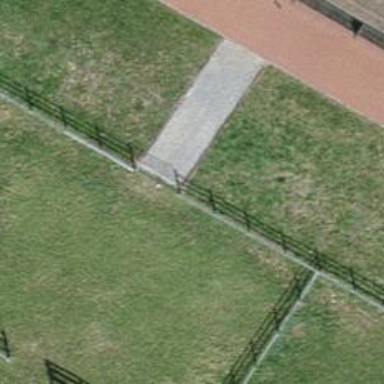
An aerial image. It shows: Fence is in the image.